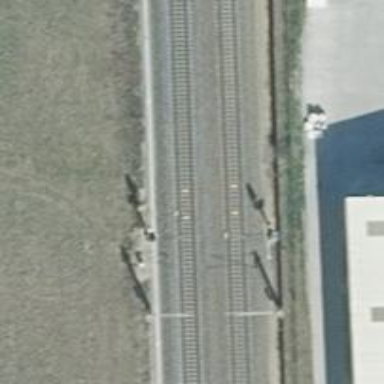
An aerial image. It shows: Railway signal with block marker for train protection.